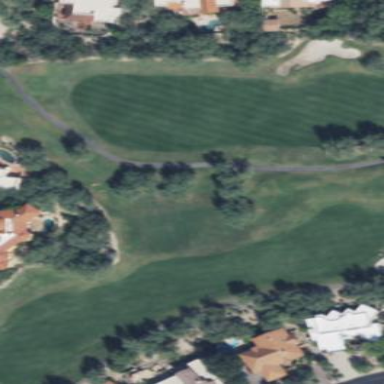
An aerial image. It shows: Area of rough grass used for golf.